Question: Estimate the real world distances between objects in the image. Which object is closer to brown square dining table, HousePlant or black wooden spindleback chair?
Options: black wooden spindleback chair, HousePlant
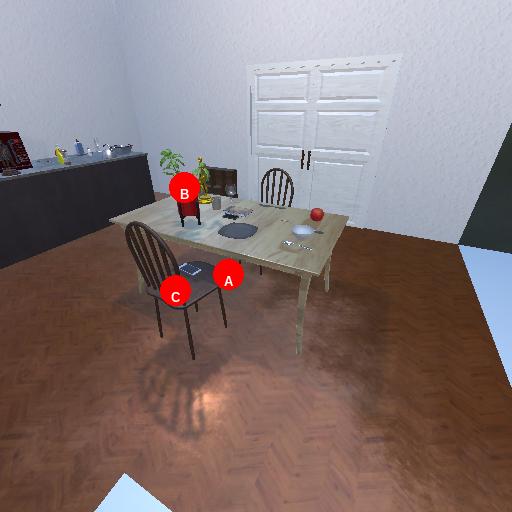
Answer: black wooden spindleback chair